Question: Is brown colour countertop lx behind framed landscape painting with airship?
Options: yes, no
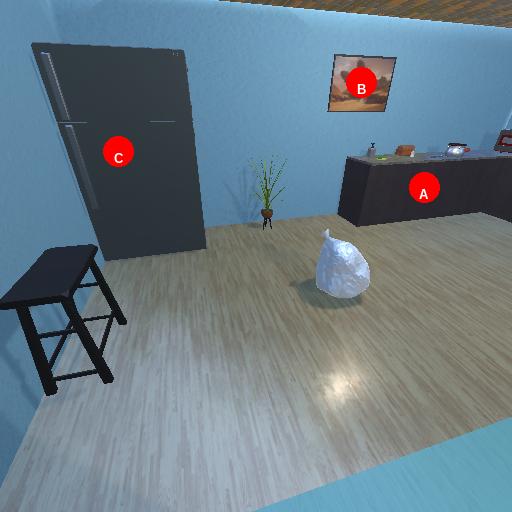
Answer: yes